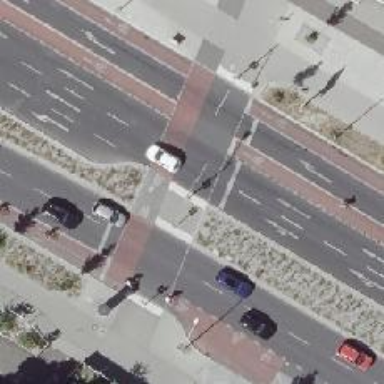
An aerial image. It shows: Traffic island located on footway.